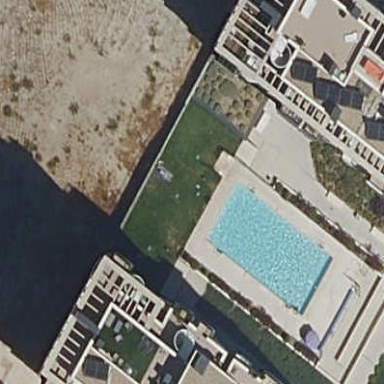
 perfect for swimming and other water activities."